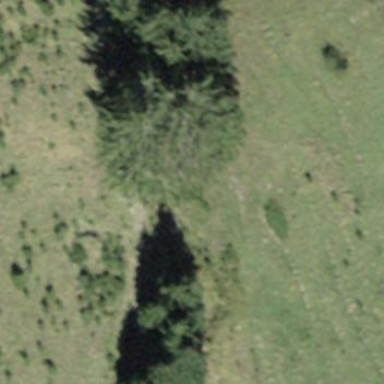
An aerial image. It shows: Forest area.